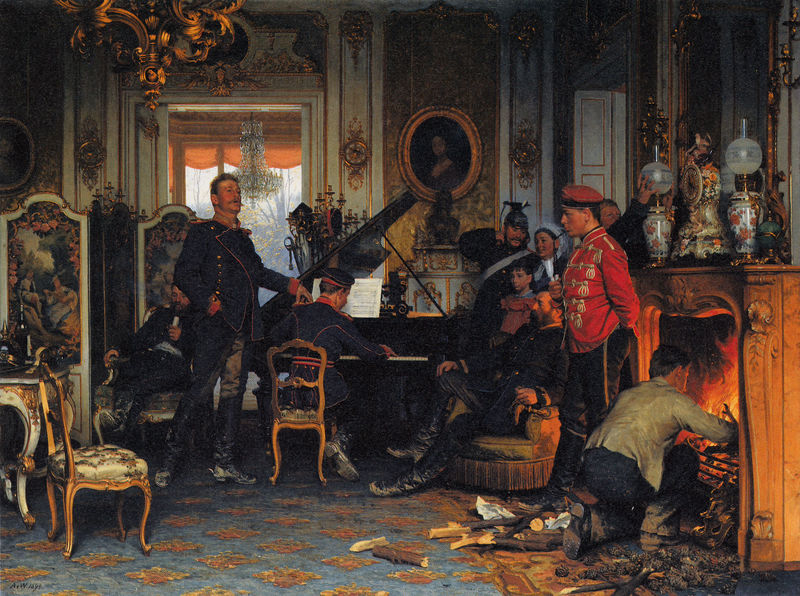
Titel: Im Etappenquartier vor Paris (24. Oktober 1870)
Künstler: Anton Alexander von Werner
Standort: Berlin
Institution: Alte Nationalgalerie
Schlagwörter: blau, feuer, flügel, gemälde, mann, schatten, weiß, frauen, gelb, menschen, sitzen, braun, fenster, frankreich, frau, hell, holz, lampe, lampen, licht, männer, orange, paris, raum, schmuck, schwarz, stuhl, stühle, szene, tisch, tür, zimmer, ölbild, haus, rot, schloss, muster, tanz, teppich, bart, feier, jacke, mütze, wand, barock, diener, rahmen, stehen, bild, portrait, porträt, spiegel, vorhang, öl, boden, fransen, gold, interieur, sessel, stickerei, adel, kind, verbindung, gesang, konzert, musik, borte, renaissance, rokoko, genre, kamin, kinder, ofen, tondo, adelige, bilder, papier, kaminsims, man, noten, hosen, rede, türe, saal, beobachter, könig, soldaten, gardinen, salon, tapete, vorhänge, spielen, pfeife, klavier, klavierspieler, klavir, musizieren, notenblätter, pianist, piano, verzierung, paravant, paravent, uhr, bedienstete, korb, kronleuchter, leuchter, lüster, stuck, vasen, menzel, knöpfe, foto, berlin, geflecht, porzellan, palast, militär, uniform, uniformen, jacken, knien, soldat, jalousie, helm, stiefel, tasten, gefässe, brokat, kaminfeuer, scheite, kerzenständer, singen, sänger, student, kniend, eroberung, historismus, feuerholz, holzscheite, gaderobe, begleitung, golden, käppi, prunk, zuhörer, offiziere, zuhören, lisenen, wasserpfeife, anzünden, einheizen, heizen, studenten, palsat, prunkvoll, öllampen, tschako, hängelampe, klavierspielen, scheit, wandschirm, dtuhl, stellwand, page, russ, tschacko, burschenschaft, kroleuchter, kaminböcke, stellage, unifrom, polsterstühle, hausmusik, dstuhl, durcblick, ganz berühmt, huasmusik, neorokoko, padabon, spanischewand, verdreckte stiefel, portier, tummer, unifom, äuniform, ikonik, unuform